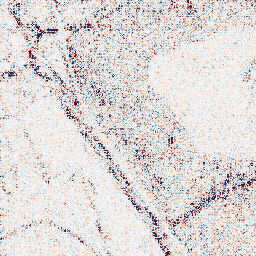
Category: wavelet
Decomposition family: wavelet_biorthogonal
Decomposition parameters: wavelet: bior5.5
level: 1
Upsampling method: sinc_hamming
Upsampling parameters: scale: 2
kernel_size: 16
Upsampling scale: 2